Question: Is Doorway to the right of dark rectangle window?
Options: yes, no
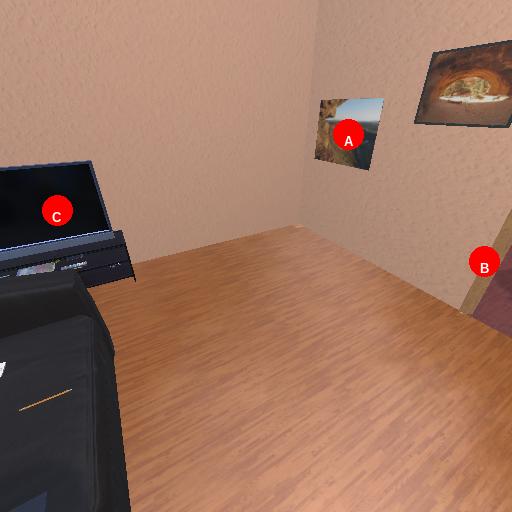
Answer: yes